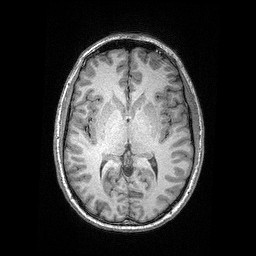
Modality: T1w
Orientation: coronal
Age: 28
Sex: male
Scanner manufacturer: siemens
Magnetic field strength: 3 T
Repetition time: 2.4 s
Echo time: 0.03 s